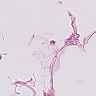
Metastatic tissue present: no